Question: I have a trajectory formed by a sequence of pairs. I would like to interpolate points on this trajectory using splines.
How do I do this? Using 'scipy.interpolate.UnivariateSpline' doesn't work because neither nor are monotonic. I could introduce a parametrization (e.g. length along the trajectory), but then I have two dependent variables and .
Example:
'''
import numpy as np
import matplotlib.pyplot as plt
import math
error = 0.1
x0 = 1
y0 = 1
r0 = 0.5
alpha = np.linspace(0, 2*math.pi, 40, endpoint=False)
r = r0 + error * np.random.random(len(alpha))
x = x0 + r * np.cos(alpha)
y = x0 + r * np.sin(alpha)
plt.scatter(x, y, color='blue', label='given')
# For this special case, the following code produces the
# desired results. However, I need something that depends
# only on x and y:
from scipy.interpolate import interp1d
alpha_i = np.linspace(alpha[0], alpha[-1], 100)
r_i = interp1d(alpha, r, kind=3)(alpha_i)
x_i = x0 + r_i * np.cos(alpha_i)
y_i = x0 + r_i * np.sin(alpha_i)
plt.plot(x_i, y_i, color='green', label='desired')
plt.legend()
plt.show()
'''

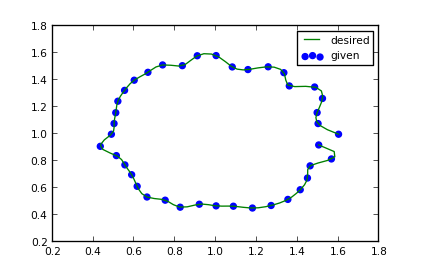
Answer: Using splprep you can interpolate over curves of any geometry.
'''
from scipy import interpolate
tck,u=interpolate.splprep([x,y],s=0.0)
x_i,y_i= interpolate.splev(np.linspace(0,1,100),tck)
'''
Which produces a plot like the one given, but only using the x and y points and not the alpha and r paramters.

Sorry about my original answer, I misread the question.